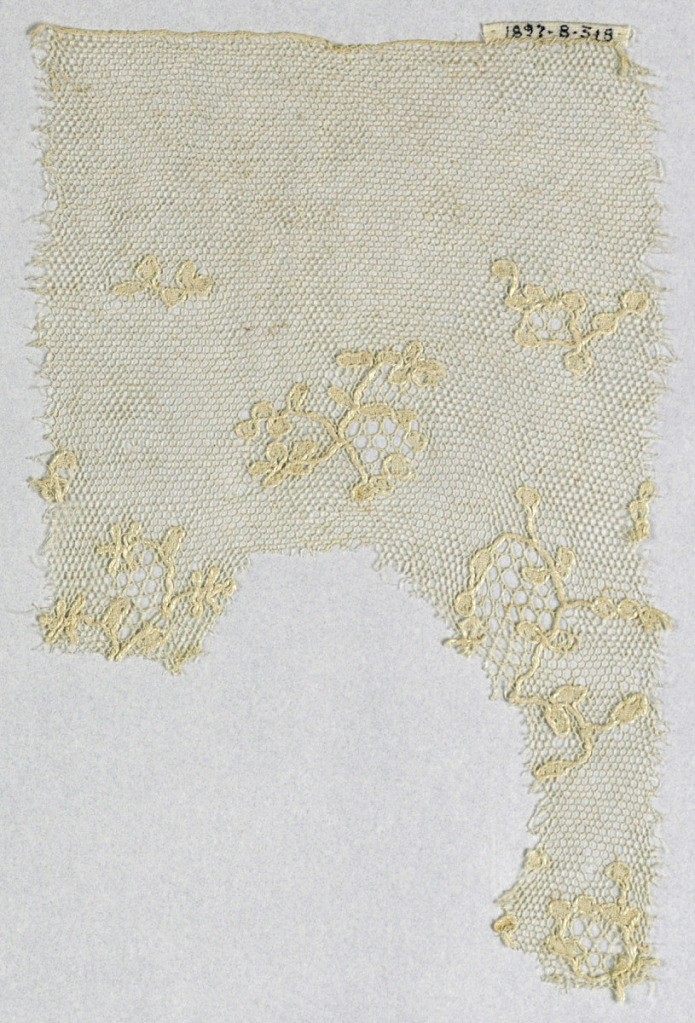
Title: Fragment
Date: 19th century
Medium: linen Technique: bobbin lace (Lille-style with heavy outlining thread)
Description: Fragment of Lille style bobbin lace.